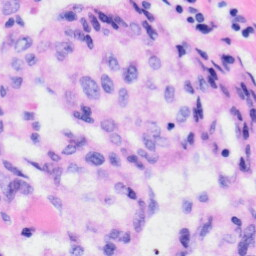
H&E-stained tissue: Liver